Interaction volume radius: 10 \u00c5
Interaction volume height: 10 \u00c5
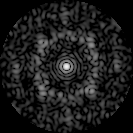
Disorder parameter: 0.69